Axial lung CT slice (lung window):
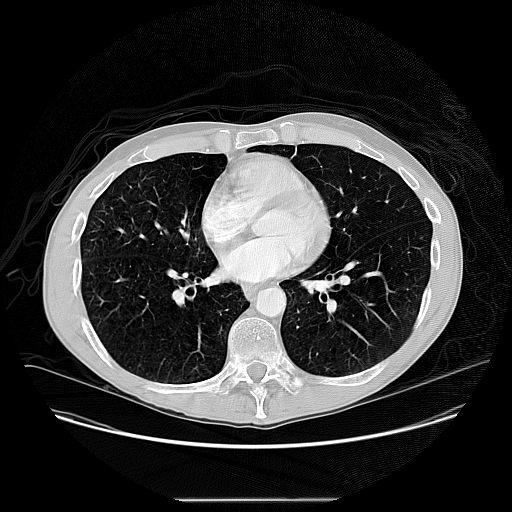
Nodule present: no